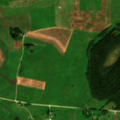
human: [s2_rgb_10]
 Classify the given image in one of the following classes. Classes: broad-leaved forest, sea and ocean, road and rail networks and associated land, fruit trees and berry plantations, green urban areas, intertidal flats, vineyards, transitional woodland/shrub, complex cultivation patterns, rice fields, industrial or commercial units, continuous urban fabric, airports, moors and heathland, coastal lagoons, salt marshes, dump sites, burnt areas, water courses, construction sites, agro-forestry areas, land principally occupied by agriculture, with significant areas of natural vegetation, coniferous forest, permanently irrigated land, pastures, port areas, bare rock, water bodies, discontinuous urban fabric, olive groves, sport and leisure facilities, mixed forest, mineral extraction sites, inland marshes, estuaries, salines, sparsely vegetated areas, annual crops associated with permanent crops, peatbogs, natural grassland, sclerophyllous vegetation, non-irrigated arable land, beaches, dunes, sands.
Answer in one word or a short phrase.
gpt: non-irrigated arable land, pastures, mixed forest